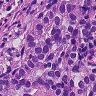
Metastatic tissue present: yes